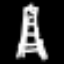
Label: The Eiffel Tower